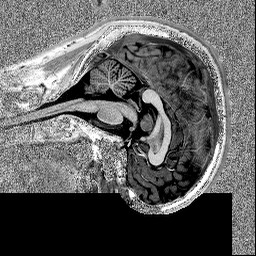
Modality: MP2RAGE
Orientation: sagittal
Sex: male